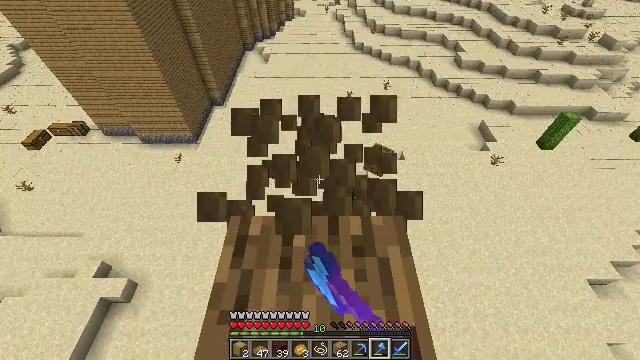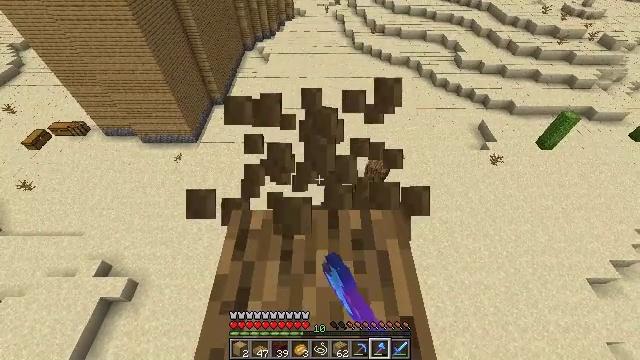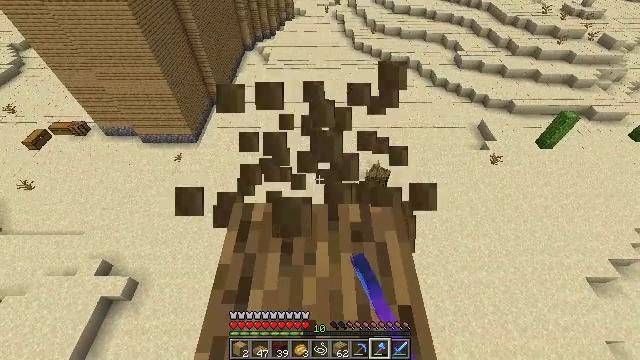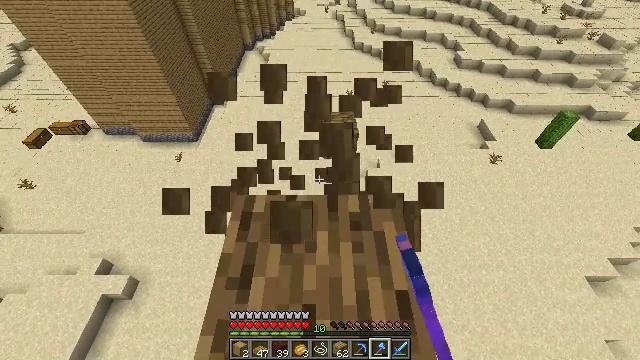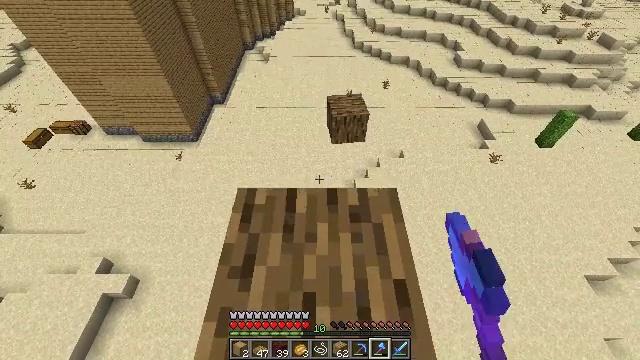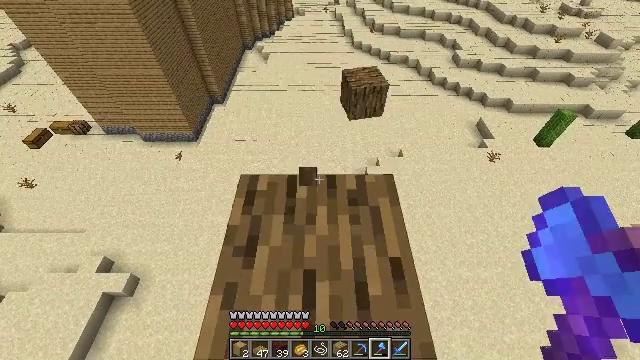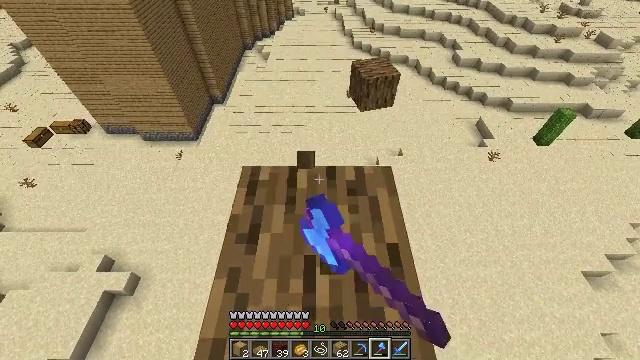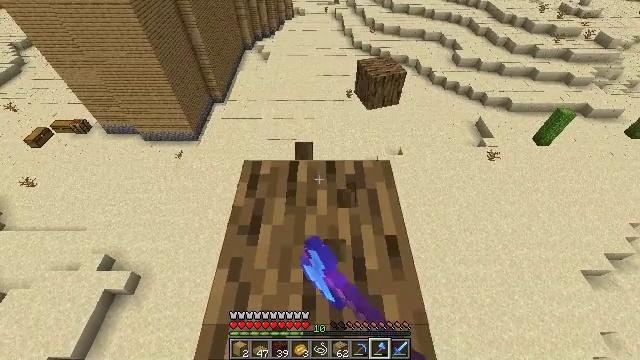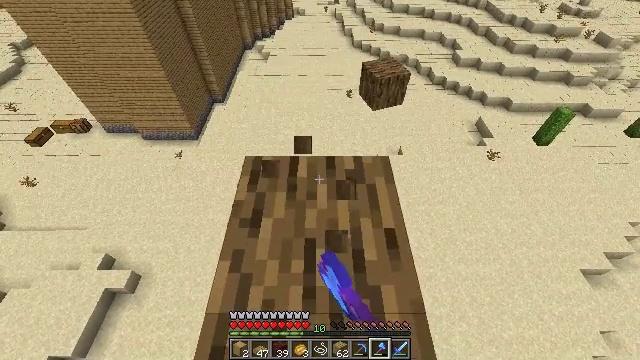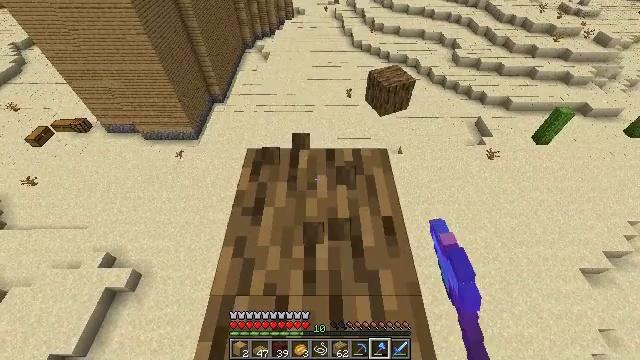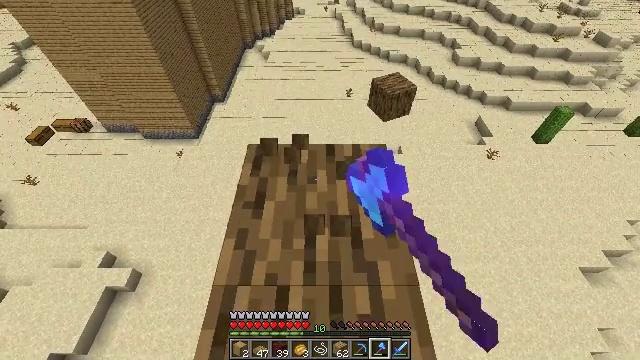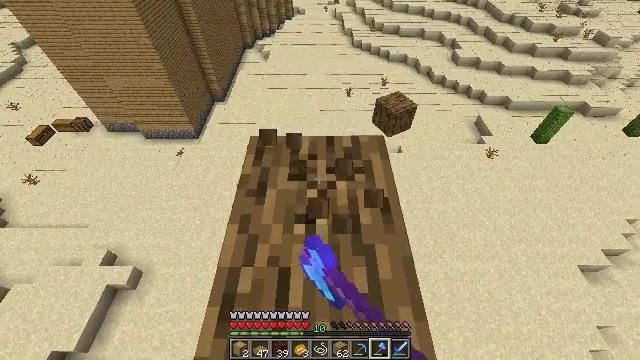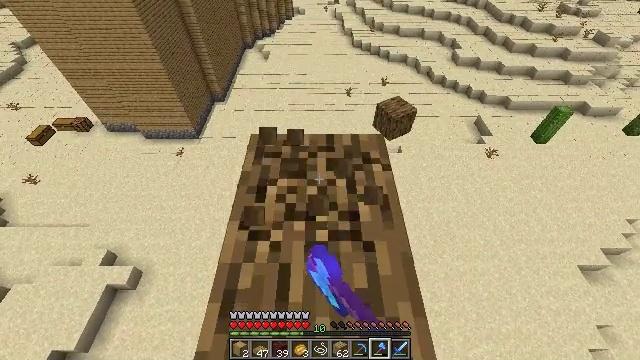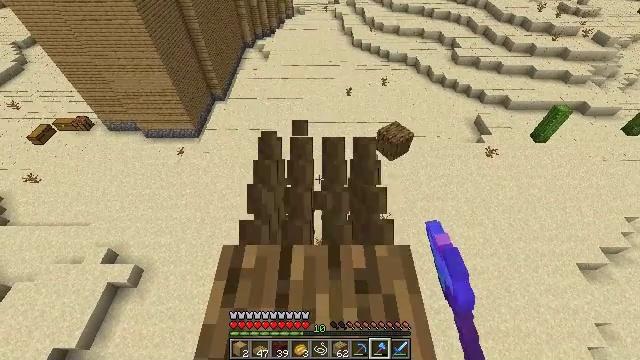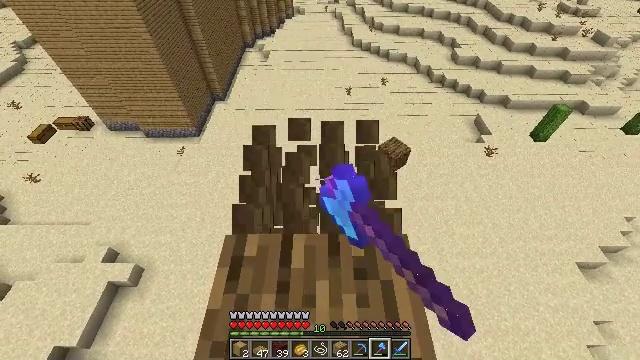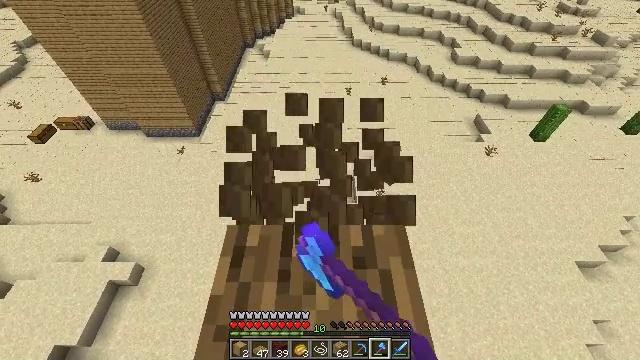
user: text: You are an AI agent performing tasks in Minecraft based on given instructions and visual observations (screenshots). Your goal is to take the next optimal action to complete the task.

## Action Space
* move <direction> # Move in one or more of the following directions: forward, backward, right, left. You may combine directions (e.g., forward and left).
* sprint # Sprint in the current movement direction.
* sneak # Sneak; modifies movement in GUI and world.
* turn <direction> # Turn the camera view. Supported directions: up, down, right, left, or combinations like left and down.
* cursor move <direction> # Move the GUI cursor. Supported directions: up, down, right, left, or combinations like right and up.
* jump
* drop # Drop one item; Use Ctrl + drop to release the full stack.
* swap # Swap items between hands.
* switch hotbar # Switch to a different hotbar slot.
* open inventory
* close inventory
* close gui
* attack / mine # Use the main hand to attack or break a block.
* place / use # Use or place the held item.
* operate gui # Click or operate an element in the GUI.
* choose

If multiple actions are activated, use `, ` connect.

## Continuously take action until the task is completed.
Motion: motion action
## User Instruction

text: Collect oak wood by mining it.
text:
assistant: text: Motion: move back, sneak, attack / mine
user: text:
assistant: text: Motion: move back, sneak, attack / mine
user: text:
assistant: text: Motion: move back, sneak, attack / mine
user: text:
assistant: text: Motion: move back, sneak, attack / mine
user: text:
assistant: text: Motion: move back, sneak, attack / mine
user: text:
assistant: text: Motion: move back, sneak, attack / mine
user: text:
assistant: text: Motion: move back, sneak, attack / mine
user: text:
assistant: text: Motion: move back, sneak, attack / mine
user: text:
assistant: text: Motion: move back, sneak, attack / mine
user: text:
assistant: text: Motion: move back, sneak, attack / mine
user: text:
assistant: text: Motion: move back, sneak, attack / mine
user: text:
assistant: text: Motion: move back, sneak, attack / mine
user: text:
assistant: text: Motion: move back, sneak, attack / mine
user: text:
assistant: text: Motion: move back, sneak, attack / mine
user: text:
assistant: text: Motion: move back, sneak, attack / mine
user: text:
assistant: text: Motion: move back, sneak, attack / mine
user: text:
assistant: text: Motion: move back, sneak, attack / mine
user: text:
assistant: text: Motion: move back, sneak, attack / mine
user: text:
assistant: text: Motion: move back, sneak, attack / mine
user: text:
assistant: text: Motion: move back, sneak, attack / mine
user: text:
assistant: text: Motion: move back, sneak, attack / mine
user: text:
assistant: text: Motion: move back, sneak, attack / mine
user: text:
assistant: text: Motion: move back, sneak, attack / mine
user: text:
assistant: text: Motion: move back, sneak, attack / mine
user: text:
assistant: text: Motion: move back, sneak, attack / mine
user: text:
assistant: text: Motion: move back, sneak, attack / mine
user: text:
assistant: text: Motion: move back, sneak, attack / mine
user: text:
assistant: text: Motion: move back, sneak, attack / mine
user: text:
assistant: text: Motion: move back, sneak, attack / mine
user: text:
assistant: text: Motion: move back, sneak, attack / mine